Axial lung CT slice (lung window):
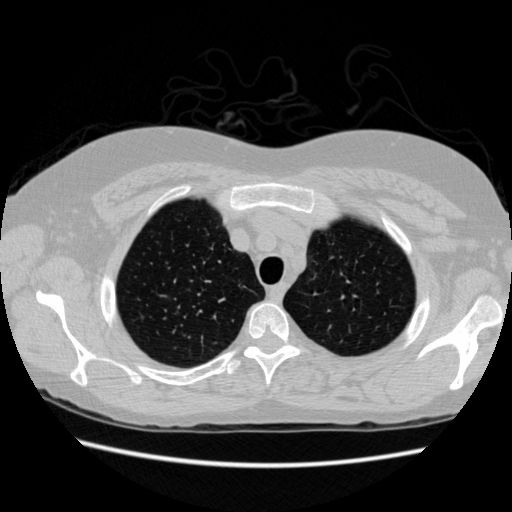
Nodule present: no